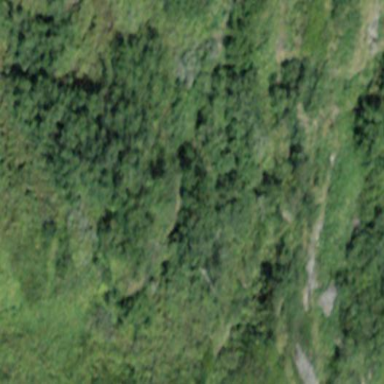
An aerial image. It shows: Broadleaved woodland area.